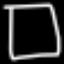
Label: square